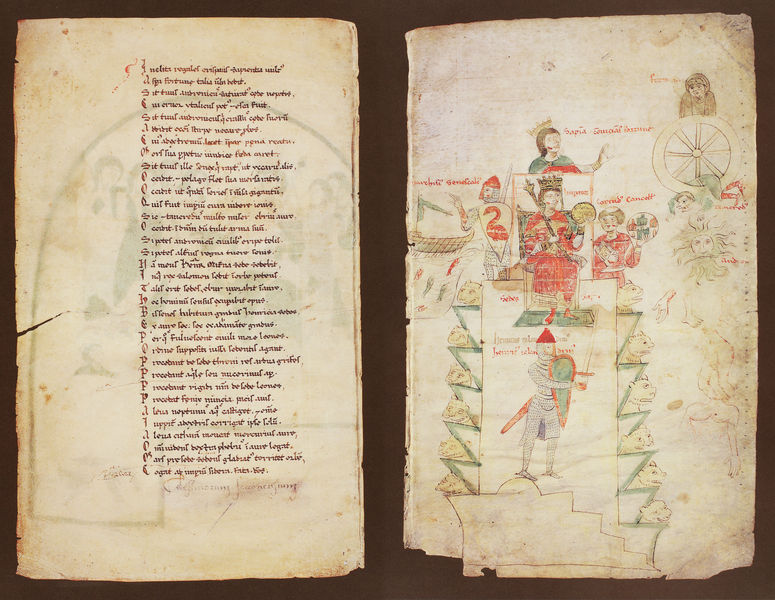
Titel: Liber ad honorem Augusti sive de rebus Siculis/ Buch zu Ehren des Kaisers Augustus oder über die Angelegenheiten Siziliens
Künstler: Pietro da Eboli
Institution: Bern, Burgbibliothek
Schlagwörter: blau, grün, rot, gold, krone, schrift, bilder, farben, speichen, rad, lanze, thron, stufen, schild, buch, illustration, schwert, text, buchstaben, helm, ritter, pergament, zeilen, buchseiten, verse, handschrift, buchmalerei, fortuna, rad der fortuna